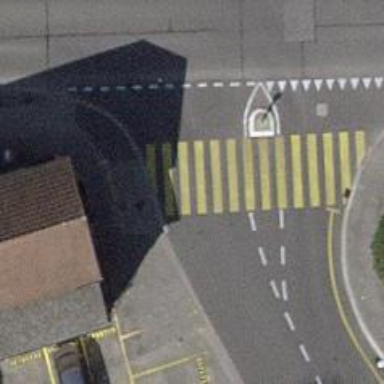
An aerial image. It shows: Marked crossing with pedestrian island.